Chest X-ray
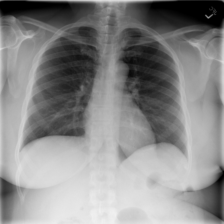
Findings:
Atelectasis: negative
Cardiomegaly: negative
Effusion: negative
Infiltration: negative
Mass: negative
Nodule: negative
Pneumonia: negative
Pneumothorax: negative
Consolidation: negative
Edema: negative
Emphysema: negative
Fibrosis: negative
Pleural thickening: negative
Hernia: negative